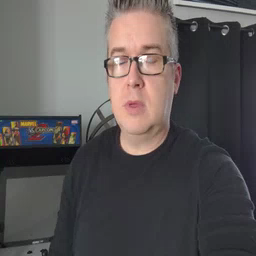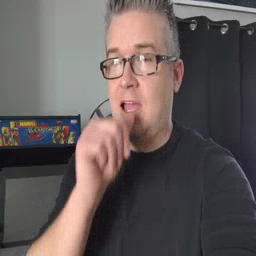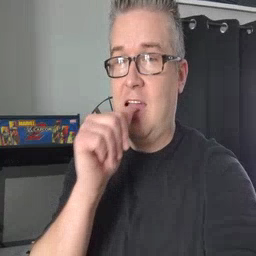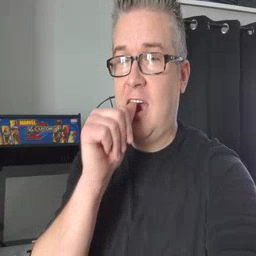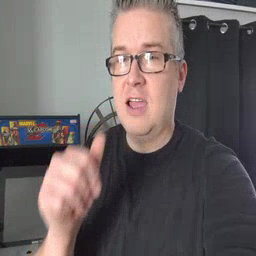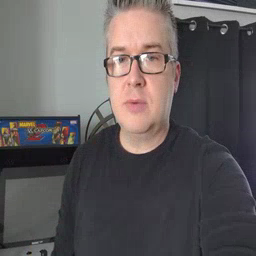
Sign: nuts